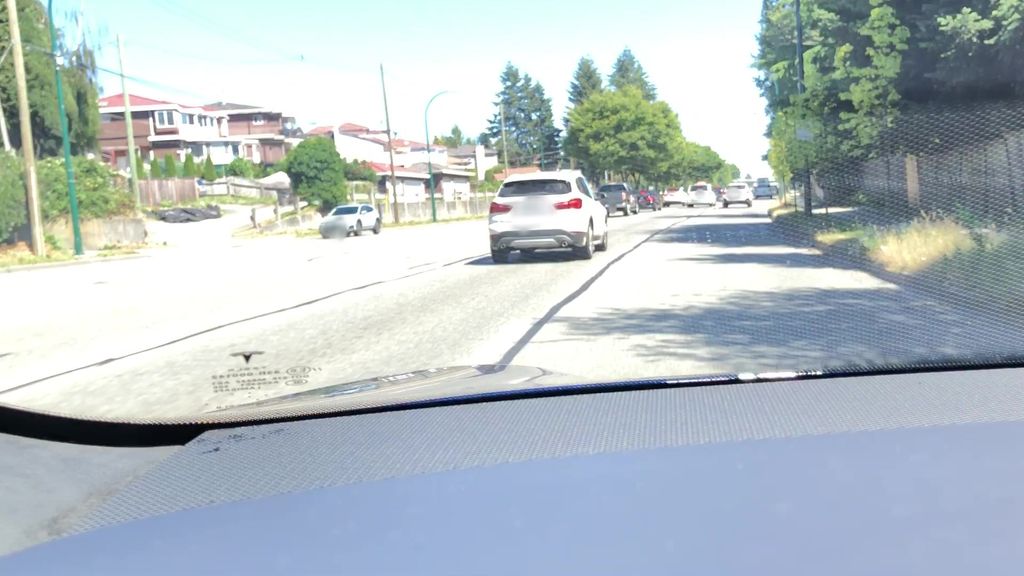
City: vancouver